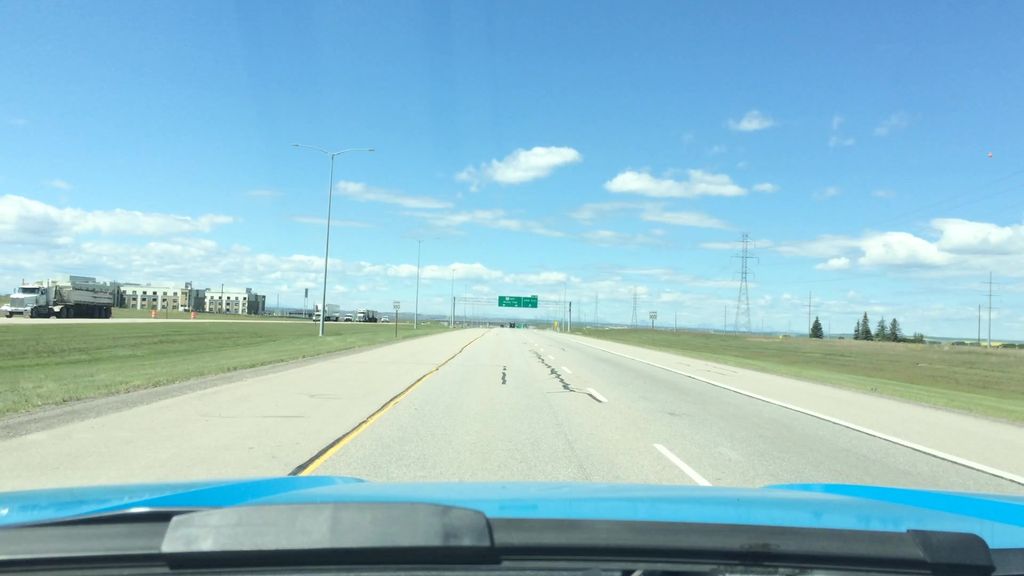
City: calgary